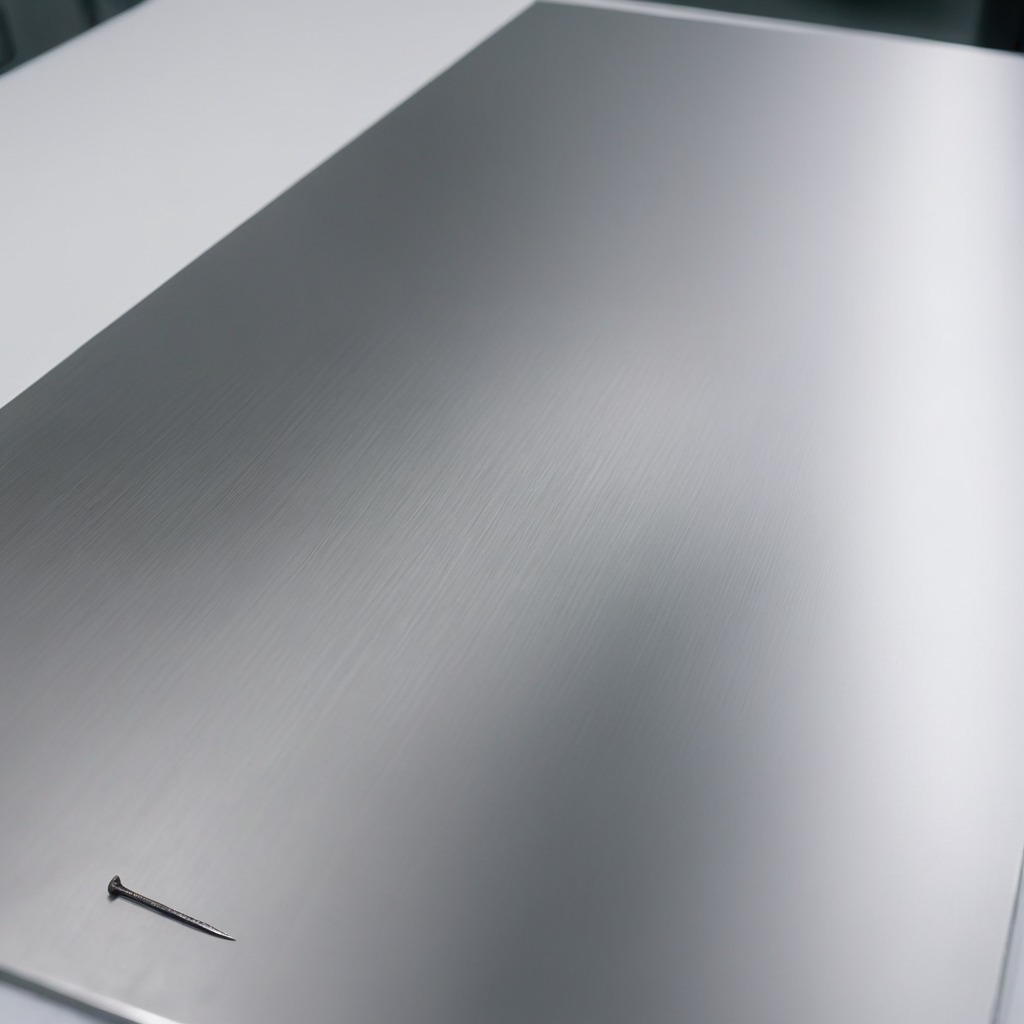
An iron nail is lying on the stainless steel table.